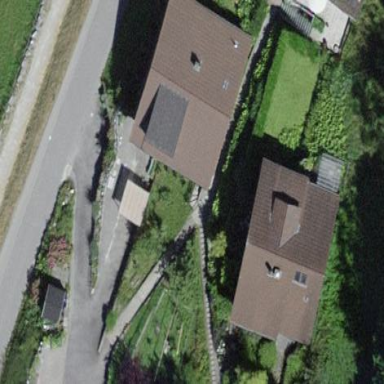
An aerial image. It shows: Residential building with gabled roof.